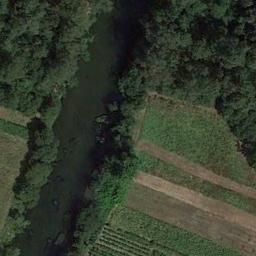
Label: river